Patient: sex M, age 66
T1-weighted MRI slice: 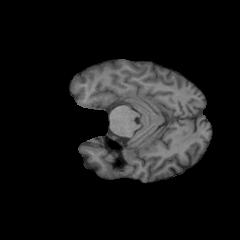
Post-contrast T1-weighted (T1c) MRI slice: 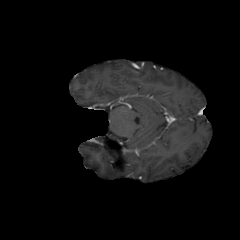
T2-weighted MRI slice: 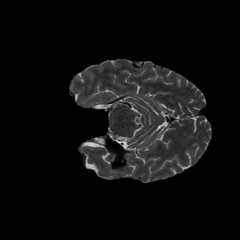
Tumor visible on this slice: yes
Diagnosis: Astrocytoma, IDH-wildtype
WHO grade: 2